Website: macys
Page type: delivery-shipping
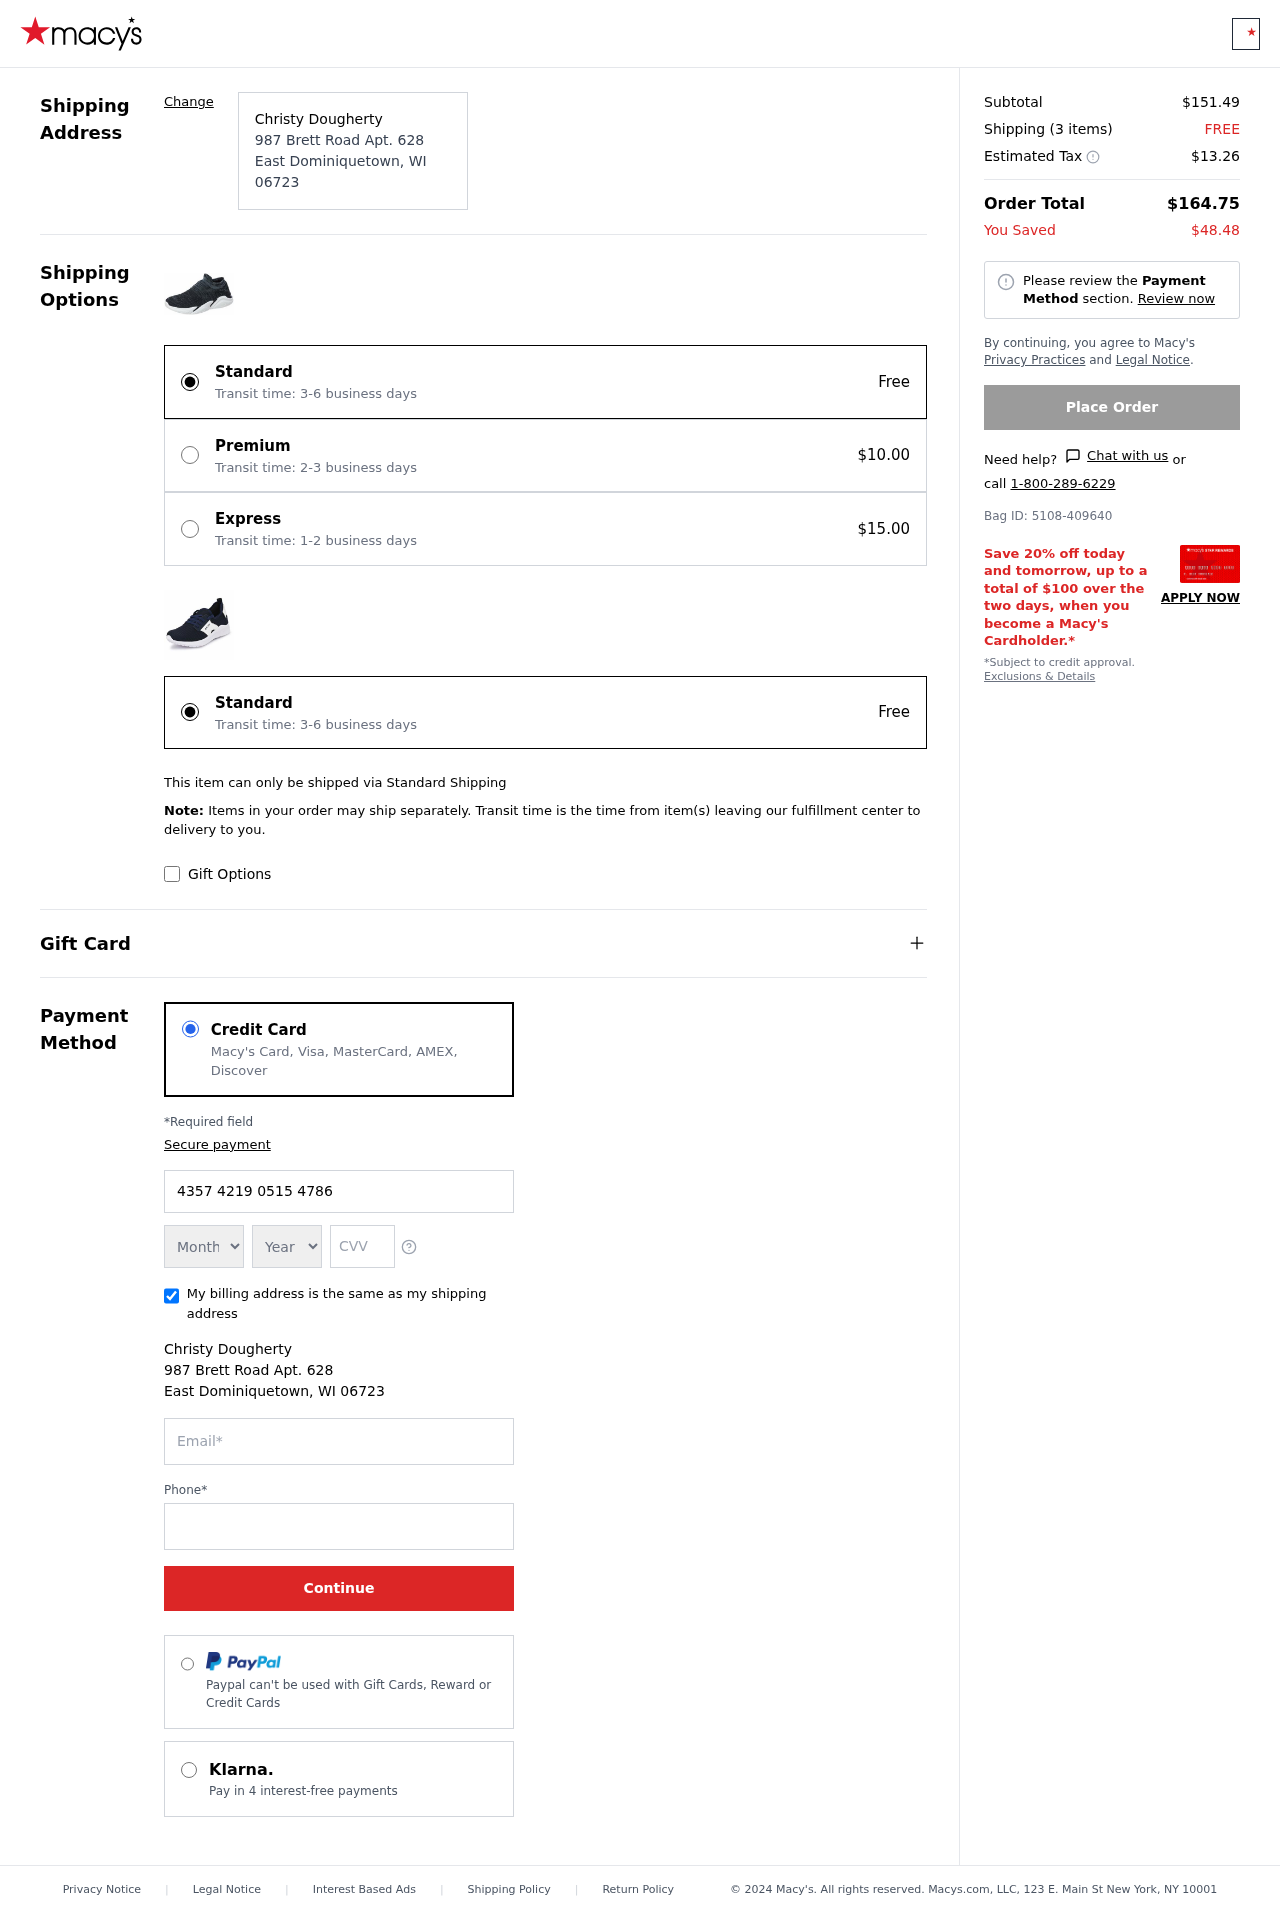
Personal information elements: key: PII_CARD_EXPIRY_MONTH
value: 08
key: PII_CARD_EXPIRY_YEAR
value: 29
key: PII_CITY
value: East Dominiquetown
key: PII_CITY_STATE_ZIP
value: East Dominiquetown, WI 06723
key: PII_FULLNAME
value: Christy Dougherty
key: PII_POSTCODE
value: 06723
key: PII_STATE_ABBR
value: WI
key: PII_STREET
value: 987 Brett Road Apt. 628
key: PII_CARD_NUMBER
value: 4357 4219 0515 4786
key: PII_CARD_CVV
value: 582
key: PII_EMAIL
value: christy_dougherty@gmail.com
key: PII_PHONE
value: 5935337143
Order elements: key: ORDER_SUBTOTAL
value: $151.49
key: ORDER_NUM_ITEMS
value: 3
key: ORDER_SHIPPING_COST
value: FREE
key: ORDER_TAX
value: $13.26
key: ORDER_TOTAL
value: $164.75
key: ORDER_SAVINGS
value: $48.48
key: ORDER_BAG_ID
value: Bag ID: 5108-409640